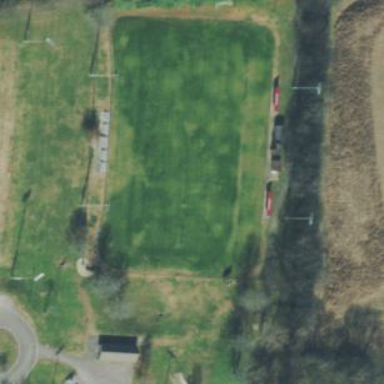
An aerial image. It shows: Soccer pitch for outdoor sports and leisure activities.